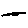
Label: line